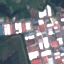
Label: Industrial